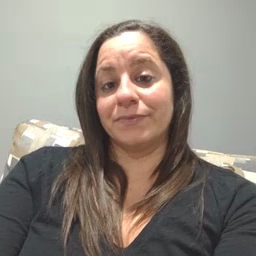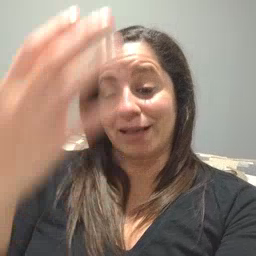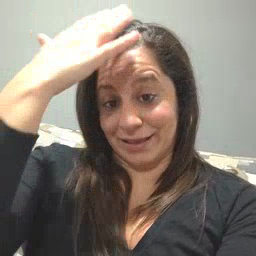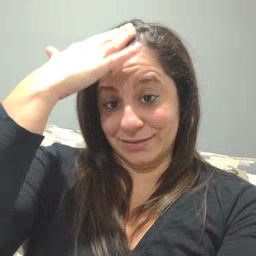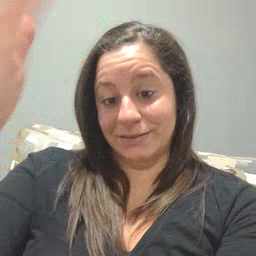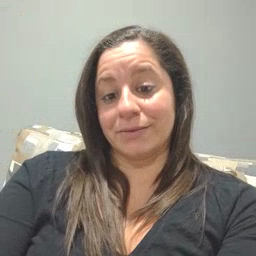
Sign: hat